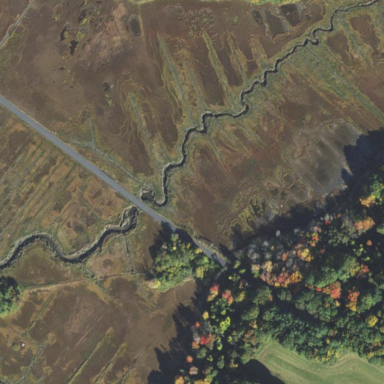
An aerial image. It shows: Saltmarsh wetland area characterized by salt marsh vegetation.